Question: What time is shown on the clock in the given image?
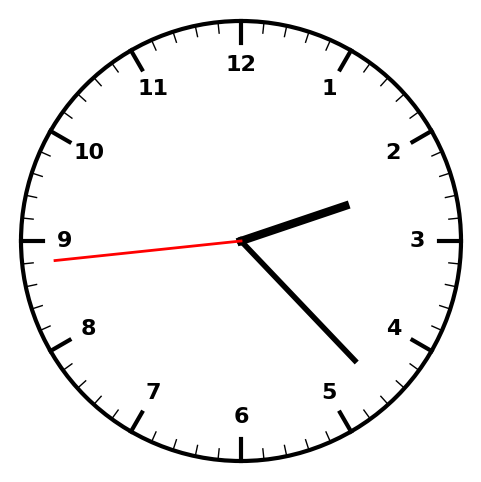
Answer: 02:22:44